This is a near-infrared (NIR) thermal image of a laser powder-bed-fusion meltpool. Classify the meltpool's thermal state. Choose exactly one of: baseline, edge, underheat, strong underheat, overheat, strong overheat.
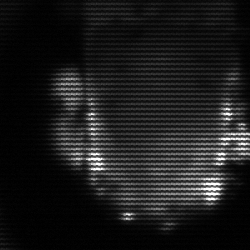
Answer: baseline